Question: Maybe it is the wrong idea completely to use the same xib multiple times in one viewcontroller, but it looked in some way better than creating an x amount of views with the same labels and the same buttons..
And of course some fun with xibs:)
To give you a quick impression of what I achieved so far:

In the class belonging to the xib, I created a delegate so I could catch a button press in my main view controller.
'''
import UIKit
protocol TimerViewDelegate : class {
func timerButtonTapped(buttonState : NSInteger)
}
class TimerView: UIView {
var delegate : TimerViewDelegate?
var currentButtonState = 0
@IBOutlet var view: UIView!
@IBOutlet var timerLabel: UILabel!
@IBOutlet var button: UIButton!
required init(coder aDecoder: NSCoder){
super.init(coder: aDecoder)
NSBundle.mainBundle().loadNibNamed("TimerView", owner: self, options: nil)
self.addSubview(self.view)
}
@IBAction func buttonTapped(sender:UIButton) {
if currentButtonState == 0{
currentButtonState = 1
} else{
currentButtonState = 0
}
self.delegate?.timerButtonTapped(currentButtonState)
}
}
'''
I know it is not super fancy stuff, but at the moment I'm only evaluating if its any use to do this at all.
In my main view controller I registered outlets for the xibs in a way like:
'''
@IBOutlet weak var timerView1 : TimerView!
@IBOutlet weak var timerView2 : TimerView!
@IBOutlet ...
'''
And in viewDidLoad():
'''
self.timerView1.delegate = self
self.timerView2.delegate = self
self...
'''
Later I can catch the button presses in the following method:
'''
func timerButtonTapped(buttonState: NSInteger) {
println("button press from nib, with state \(buttonState)")
}
'''
From here it does make a difference if I press the button from the top xib or another one, since they keep track of their own buttonstate.
But how can I distinguish the different xibs from each other like this?
I can give the xibs themselves a tag, but I don't know if that has any use. Also talking to their labels from my main view, will have a simular problem..
Even if this is a completely wrong approach of using xibs, I'm still interested how to solve this.
Thank you for your time!
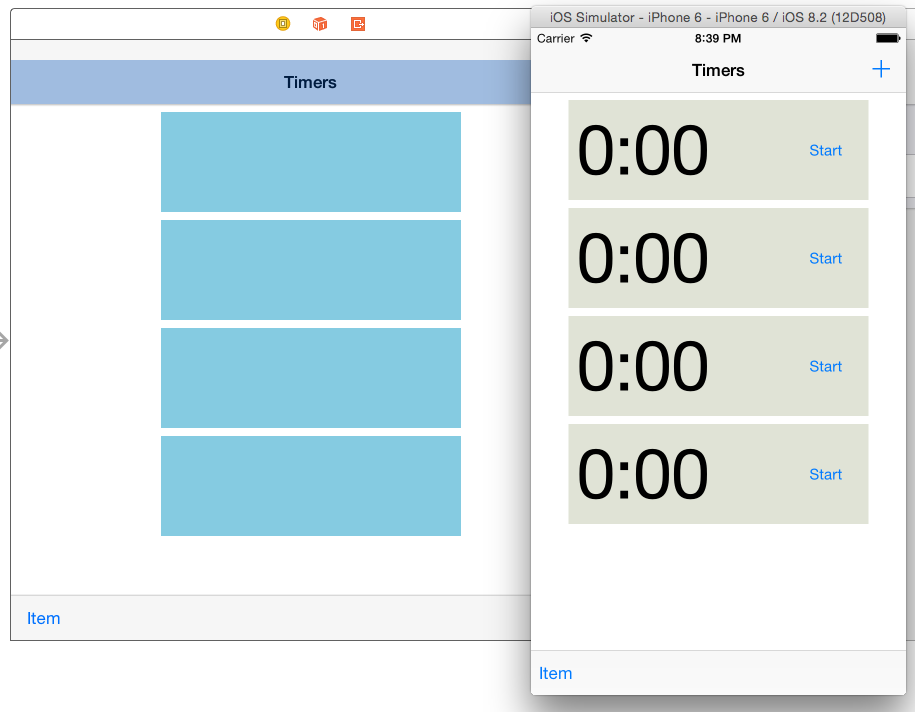
Answer: You pretty much have your solution already, you just need to improve your protocol method specification, basically by adding the 'TimerView' that is passing on the button press.
(compare to a delegate protocol like 'UITableViewDelegate', where the table view always passes itself...)
So, something like:
'''
protocol TimerViewDelegate : class {
func timerButtonTapped(sender: TimerView, buttonState : NSInteger)
}
'''
and then the delegate can find out which 'TimerView' is associated and do something with it.
Incidentally, it's likely best to store the 'TimerView' instances in an array, sorted in some way, so that you can easily access the details.